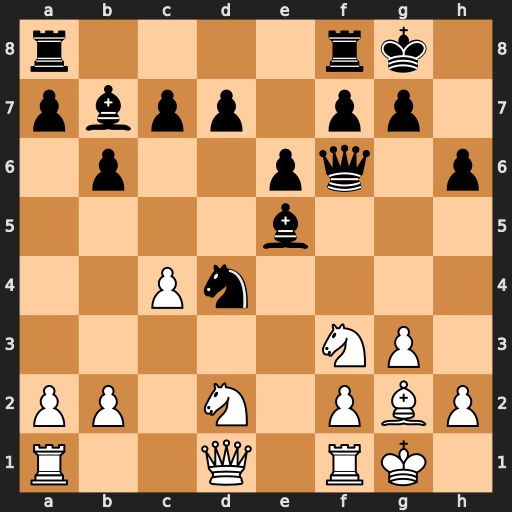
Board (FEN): r4rk1/pbpp1pp1/1p2pq1p/4b3/2Pn4/5NP1/PP1N1PBP/R2Q1RK1
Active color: w
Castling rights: -
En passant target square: -
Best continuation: Nxe5 Bxg2 Ng4 Qg6 Kxg2